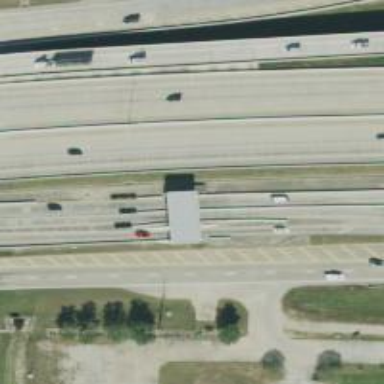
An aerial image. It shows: Toll gantry on the road.